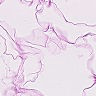
Metastatic tissue present: no